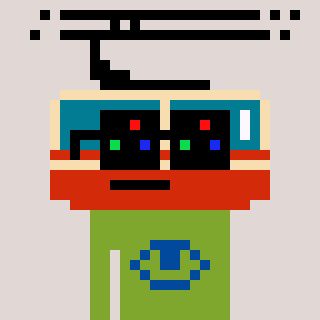
a pixel art character with square black sunglasses, a tram wagon-shaped head and a slimegreen-colored body on a warm background